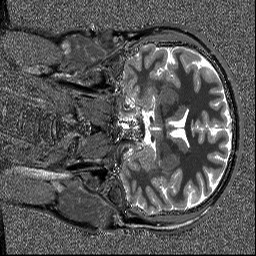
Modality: T1map
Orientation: coronal
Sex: male